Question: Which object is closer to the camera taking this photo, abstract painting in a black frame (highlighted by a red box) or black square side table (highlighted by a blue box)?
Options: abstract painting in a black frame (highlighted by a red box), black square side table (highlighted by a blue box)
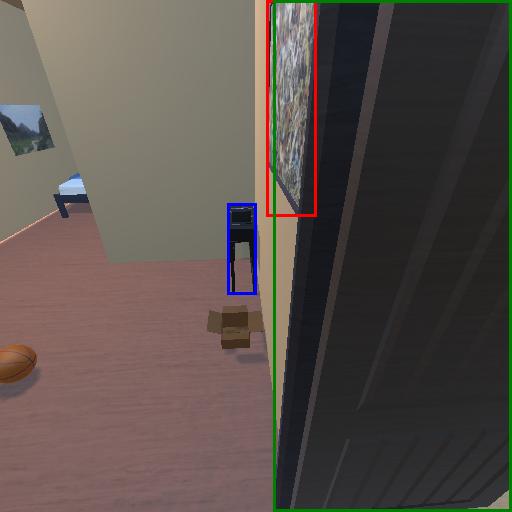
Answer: abstract painting in a black frame (highlighted by a red box)